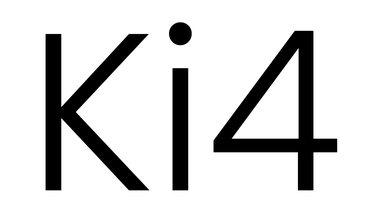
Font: Poppins-Light